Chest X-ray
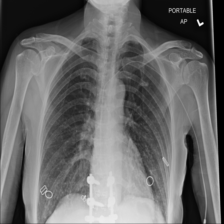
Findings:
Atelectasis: negative
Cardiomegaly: negative
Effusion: negative
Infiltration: positive
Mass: negative
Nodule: negative
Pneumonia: negative
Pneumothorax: negative
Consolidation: negative
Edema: negative
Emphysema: negative
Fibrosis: negative
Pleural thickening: negative
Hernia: negative